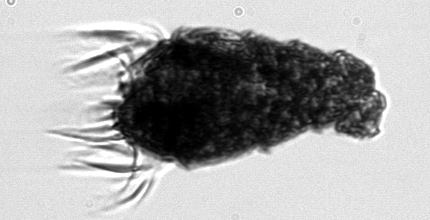
Label: Laboea_strobila